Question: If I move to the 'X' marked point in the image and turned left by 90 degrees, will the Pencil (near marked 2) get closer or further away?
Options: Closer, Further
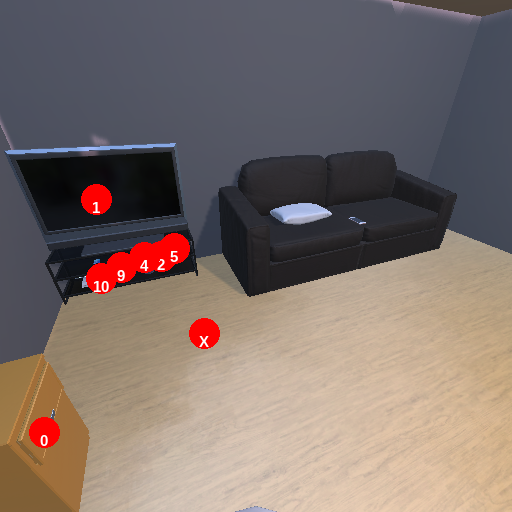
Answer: Closer